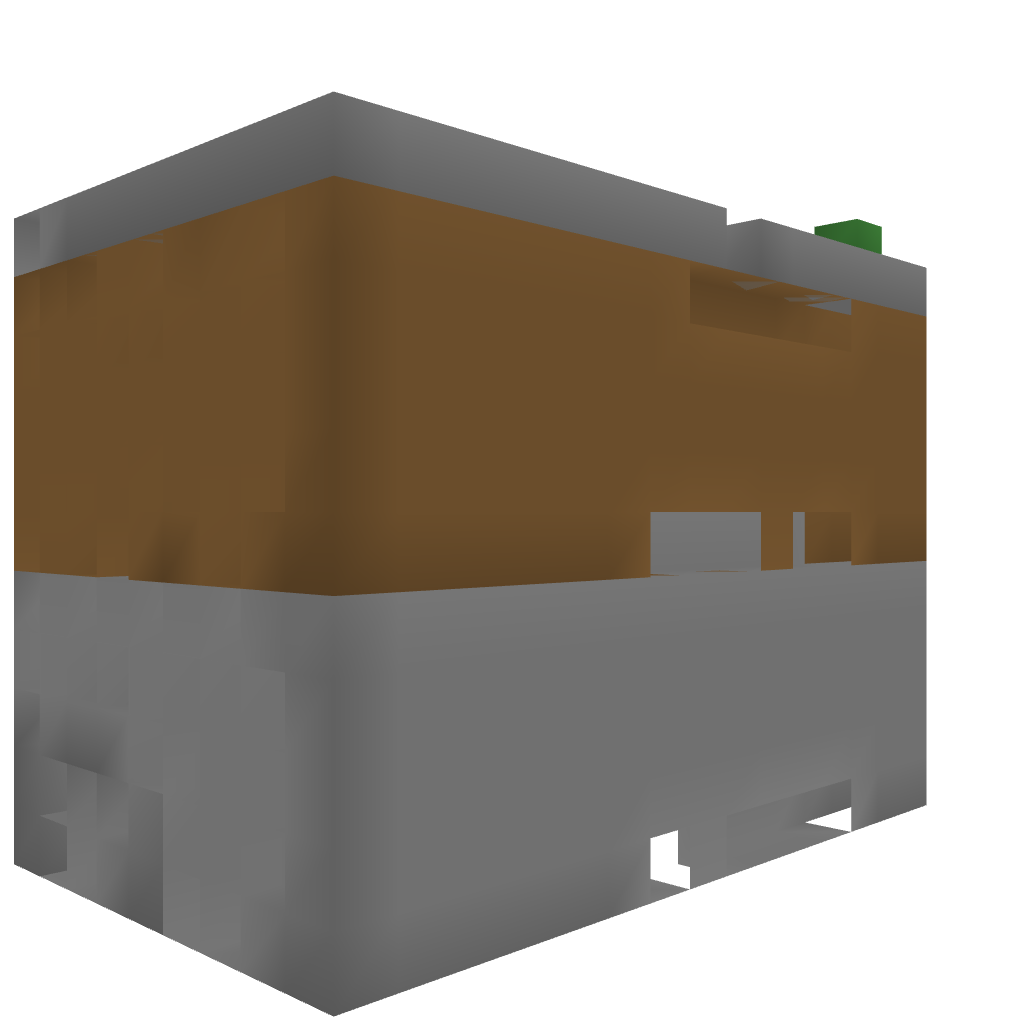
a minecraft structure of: Self Making House bad low quality